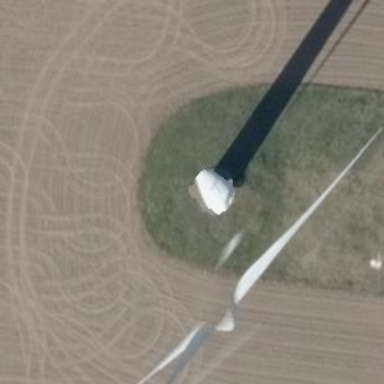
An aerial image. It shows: Wind generator with horizontal axis. The generator is wind turbine.